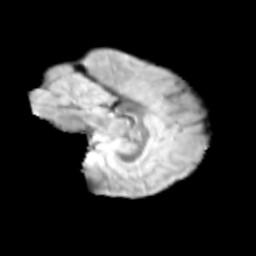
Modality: T2w
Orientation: sagittal
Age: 13
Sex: female
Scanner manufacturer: siemens
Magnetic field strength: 3 T
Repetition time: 3.8 s
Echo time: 0.07 s